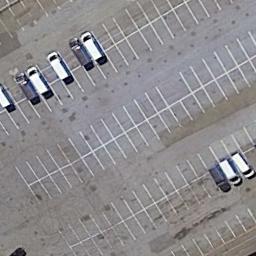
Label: parking_lot